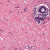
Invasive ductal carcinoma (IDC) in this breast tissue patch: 0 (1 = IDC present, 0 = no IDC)